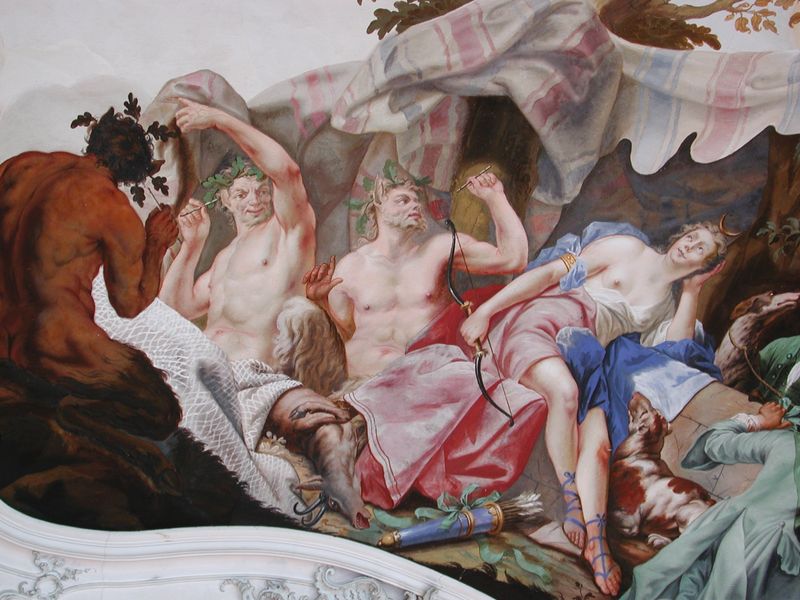
Titel: Residenz Würzburg
Künstler: Balthasar Neumann
Standort: Würzburg, Residenz (EU - D - B)
Schlagwörter: blau, gemälde, himmel, mann, nackt, akte, grün, brust, bunt, busen, frau, männer, hund, rot, tier, tiere, tuch, tot, vorhang, gewand, decke, rosa, fell, hufe, bogen, mond, nakt, kranz, lorbeerkranz, jagd, hirsch, götter, teufel, pan, deckengemälde, fresko, bock, köcher, diana, pfeile, zelt, mont, eichel, sartyr, bacchant, bachant, eichenkranz, sartyren